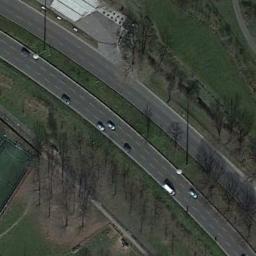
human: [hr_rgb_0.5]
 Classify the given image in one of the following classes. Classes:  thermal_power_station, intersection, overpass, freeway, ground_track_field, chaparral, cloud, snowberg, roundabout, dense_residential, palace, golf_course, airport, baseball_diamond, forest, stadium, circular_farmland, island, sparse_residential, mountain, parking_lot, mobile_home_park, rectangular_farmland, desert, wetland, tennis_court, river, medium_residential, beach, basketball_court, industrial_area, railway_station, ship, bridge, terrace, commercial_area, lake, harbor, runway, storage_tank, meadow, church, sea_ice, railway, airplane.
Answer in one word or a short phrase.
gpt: freeway